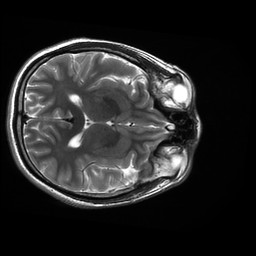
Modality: T2w
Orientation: axial
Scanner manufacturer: ge
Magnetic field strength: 3 T
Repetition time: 6.28 s
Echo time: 0.1018 s